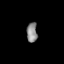
Tissue: prostate
Cell type: B cells
Senescence score: 0.7956
Nuclear area (px): 204
Mean DAPI intensity: 139.201